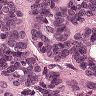
Metastatic tissue present: yes